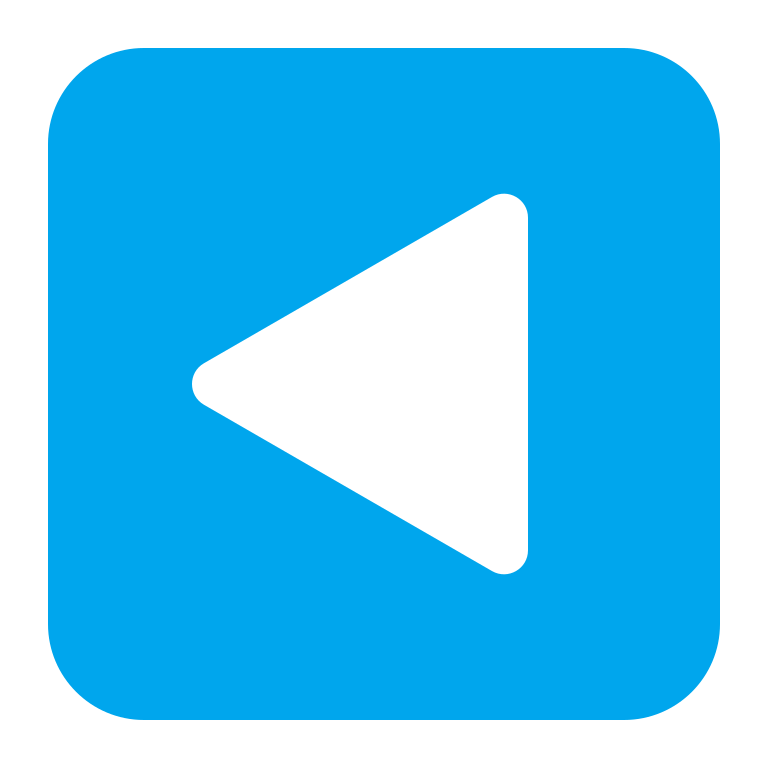
reverse button flat